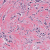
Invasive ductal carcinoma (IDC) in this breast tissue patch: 1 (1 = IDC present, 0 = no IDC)